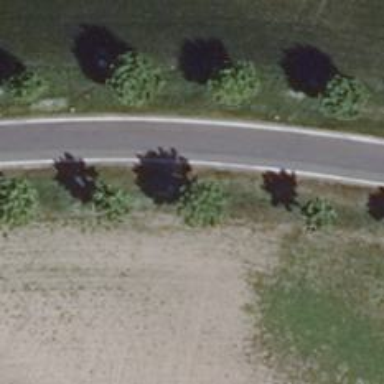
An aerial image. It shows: Row of trees in natural setting.